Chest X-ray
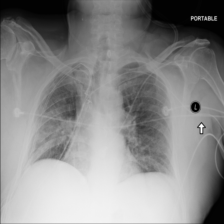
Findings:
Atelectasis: negative
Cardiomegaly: negative
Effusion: negative
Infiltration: negative
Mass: negative
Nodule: negative
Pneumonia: negative
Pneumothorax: negative
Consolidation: negative
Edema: negative
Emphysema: negative
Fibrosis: negative
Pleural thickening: negative
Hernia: negative